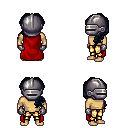
a pixel art fantasy rpg character, male body template, human, tanned skin, red cape, gold greaves, raven princess hairstyle, metal helm, metal gloves, four views (front, back, left, right), 2x2 character sprite sheet, small pixel art, hard edges, no anti-aliasing